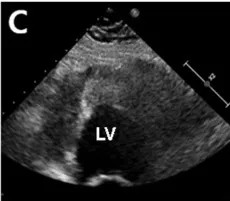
Echocardiography and cardiac magnetic resonance imaging (cMRI) in the proband's father (II-1) (upper and middle panel) and sister (III-1) (lower panel). (A-C) Echocardiography showed left ventricular hypertrophy and apical echogenic mass or dense trabeculation and apical septal aneurysm (arrow) in the proband's father.
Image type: radiology (ultrasound)